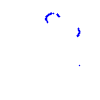
Particle: proton